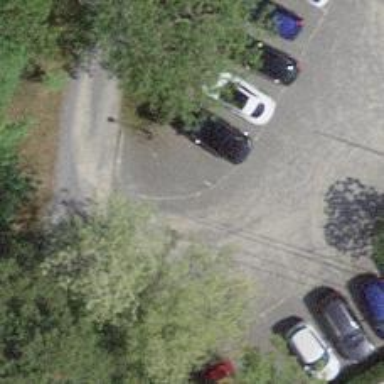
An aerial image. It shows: Parking aisle with fine gravel surface.